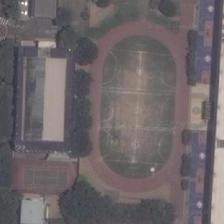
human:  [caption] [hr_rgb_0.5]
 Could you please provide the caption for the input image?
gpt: an old playground is surrounded by three roads .

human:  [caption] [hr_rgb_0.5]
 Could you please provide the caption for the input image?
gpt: a playground with four basketball fields next to it is surrounded by some trees and buildings .

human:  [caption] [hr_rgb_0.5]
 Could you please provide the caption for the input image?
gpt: in this rectangular area, we can see courts with a turf that has been severely worn .

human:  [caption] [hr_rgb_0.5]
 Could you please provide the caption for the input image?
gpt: several long buildings are around a playground with four basketball fields and a tennis court next to it .

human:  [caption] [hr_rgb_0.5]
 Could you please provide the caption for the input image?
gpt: a playground with basketball fields and a tennis court is surrounded by several houses and some trees .